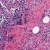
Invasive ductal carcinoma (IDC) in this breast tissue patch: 0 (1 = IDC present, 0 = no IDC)